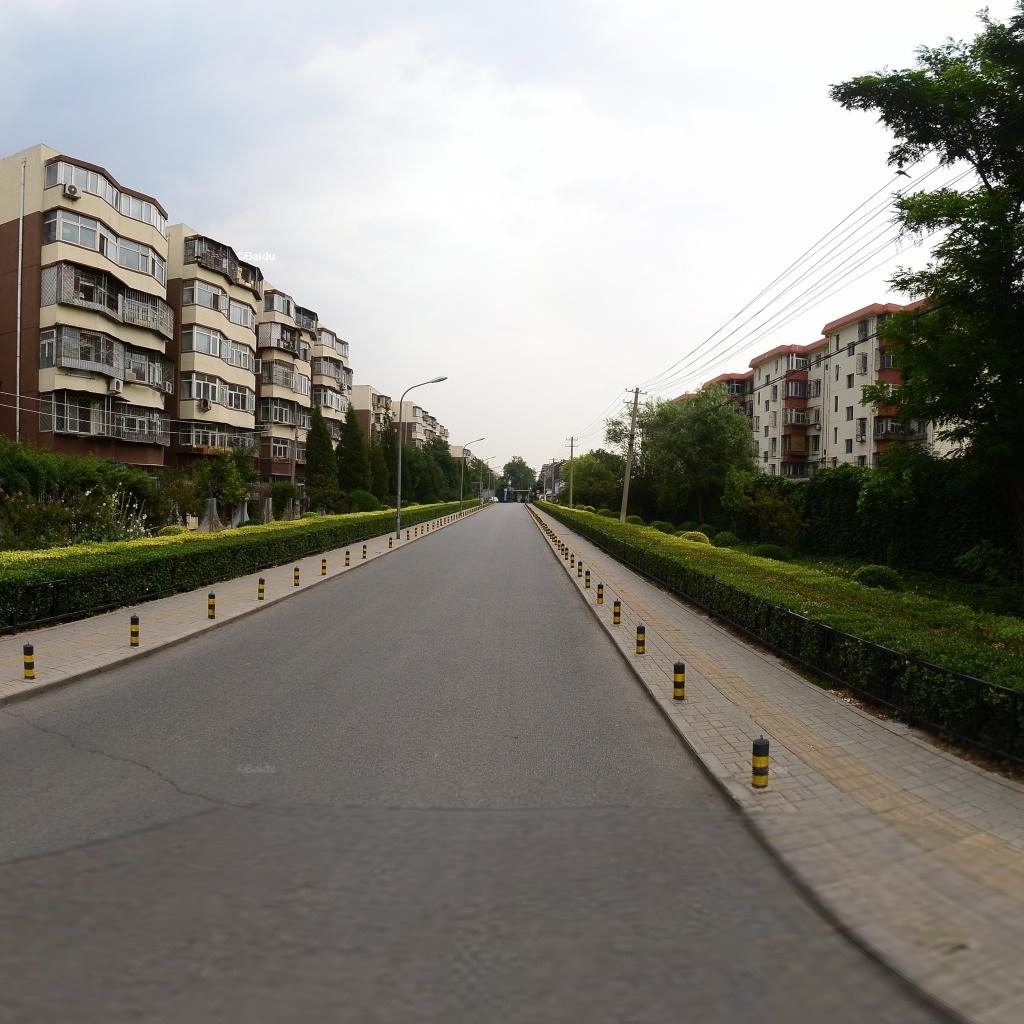
Region: Haidian
Road damage annotations: transverse crack